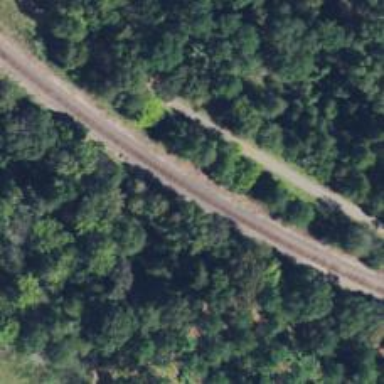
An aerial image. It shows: Railway track.